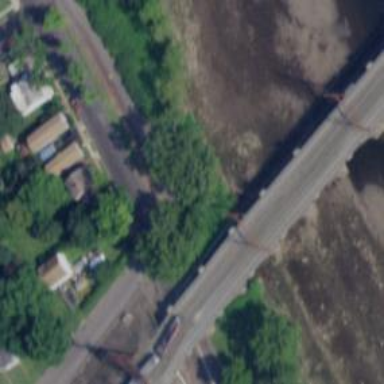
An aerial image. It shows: Bridge over railway with electrified contact lines.